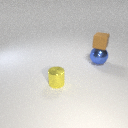
large blue metal sphere behind small yellow metal cylinder